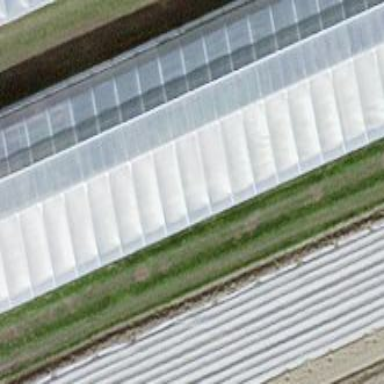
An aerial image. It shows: Greenhouse.